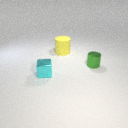
small cyan metal cube to the left of large yellow rubber cylinder